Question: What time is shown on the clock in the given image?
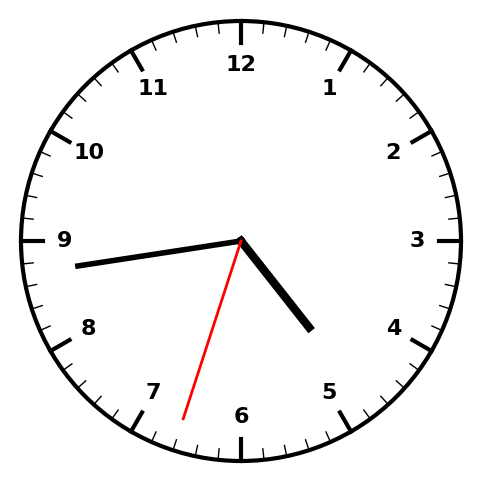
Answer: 04:43:33